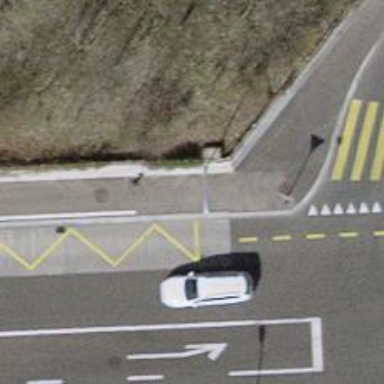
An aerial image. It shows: Asphalt sidewalk along the footway.